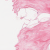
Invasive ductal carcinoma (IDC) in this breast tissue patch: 0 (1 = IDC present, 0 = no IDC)